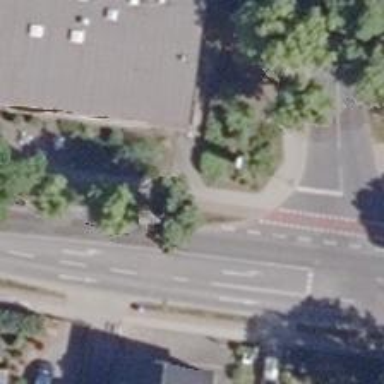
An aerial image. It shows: Footway along the road.